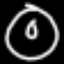
Label: donut